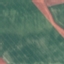
Land use / land cover: AnnualCrop